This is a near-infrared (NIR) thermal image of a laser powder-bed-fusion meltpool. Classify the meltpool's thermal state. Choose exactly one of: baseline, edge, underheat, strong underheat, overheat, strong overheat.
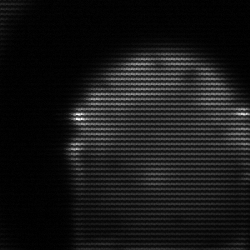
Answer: edge